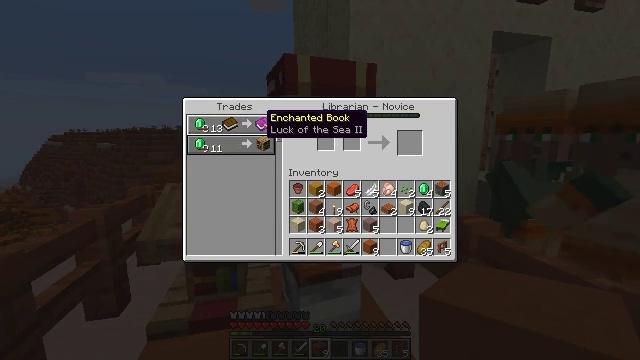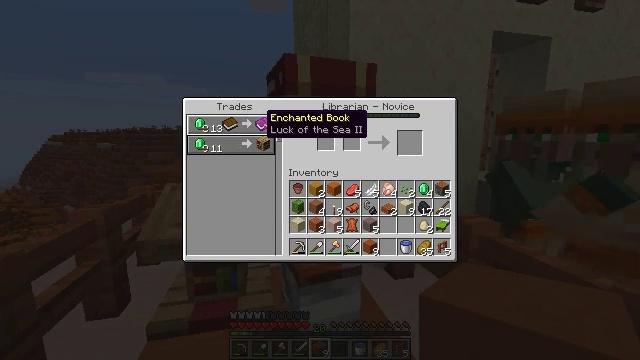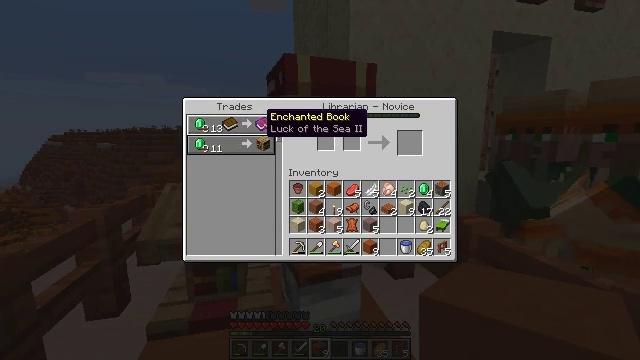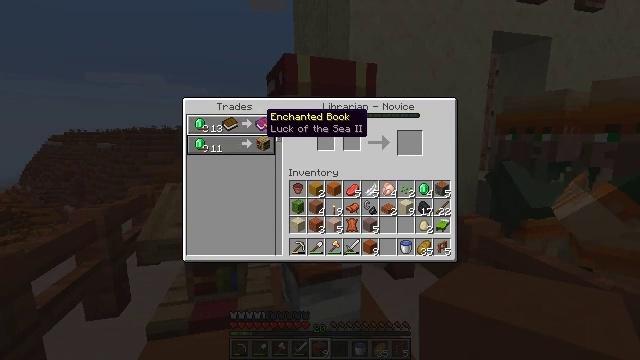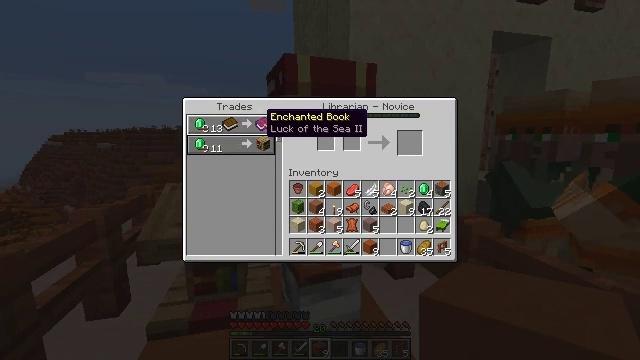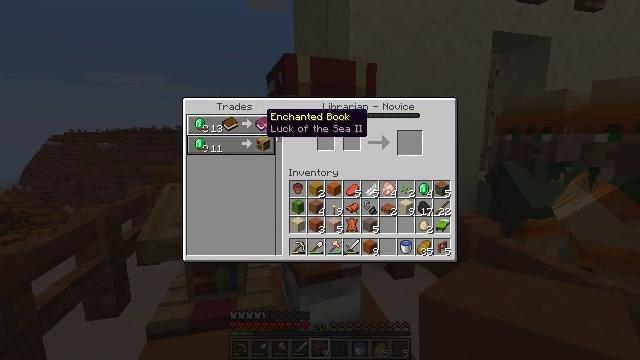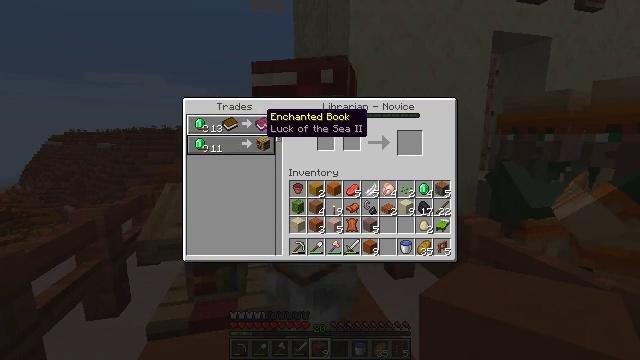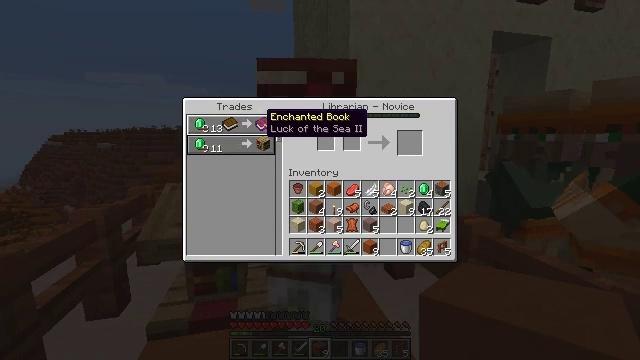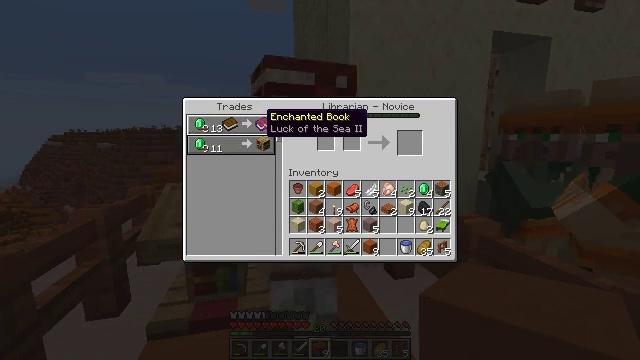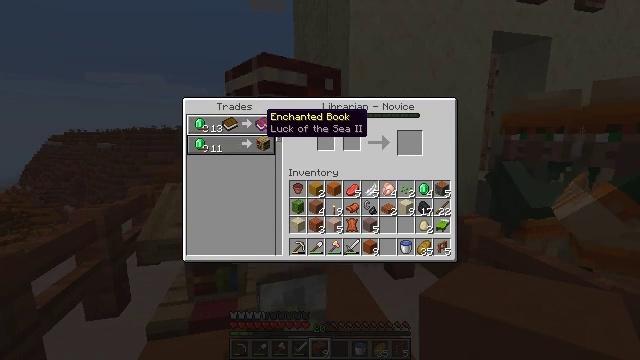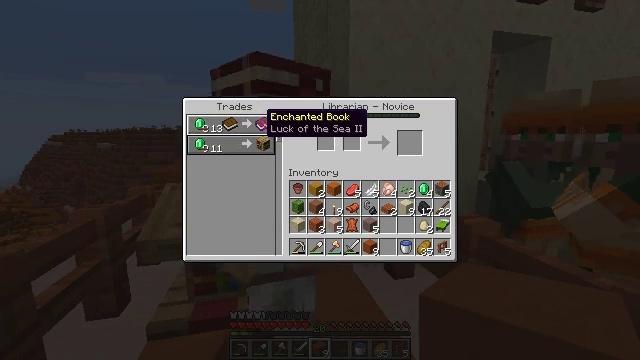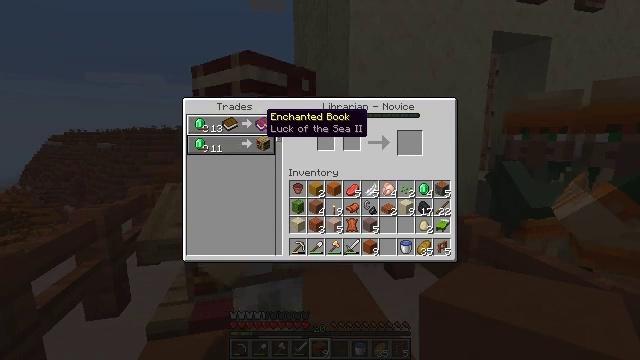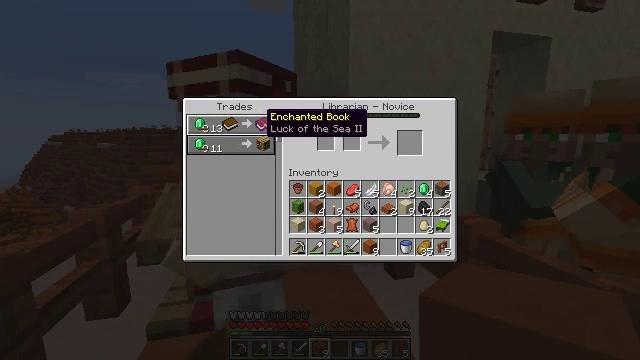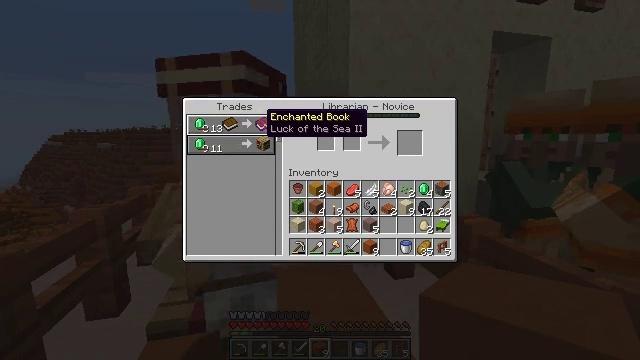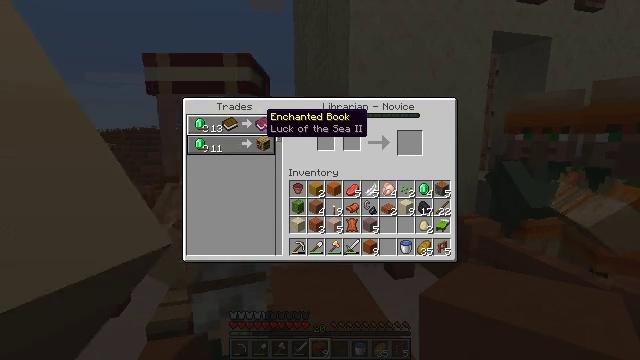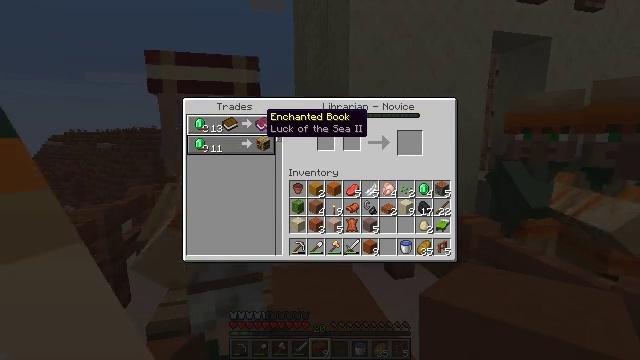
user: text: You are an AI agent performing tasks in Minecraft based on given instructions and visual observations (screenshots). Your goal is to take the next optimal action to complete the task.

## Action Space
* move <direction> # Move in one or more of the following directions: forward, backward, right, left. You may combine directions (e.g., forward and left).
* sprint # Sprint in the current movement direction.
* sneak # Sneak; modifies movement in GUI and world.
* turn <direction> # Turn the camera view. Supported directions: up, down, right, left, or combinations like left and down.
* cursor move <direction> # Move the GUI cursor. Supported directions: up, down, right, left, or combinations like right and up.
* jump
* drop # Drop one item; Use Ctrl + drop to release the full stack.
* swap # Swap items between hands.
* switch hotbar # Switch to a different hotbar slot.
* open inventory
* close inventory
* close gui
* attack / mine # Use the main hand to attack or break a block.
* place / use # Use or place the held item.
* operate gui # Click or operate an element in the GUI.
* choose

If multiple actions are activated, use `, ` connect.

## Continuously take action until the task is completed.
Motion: motion action
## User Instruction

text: Destroy the lectern to reuse it.
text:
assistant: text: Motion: no_op
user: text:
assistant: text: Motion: no_op
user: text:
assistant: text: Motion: no_op
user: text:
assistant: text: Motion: no_op
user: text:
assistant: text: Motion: no_op
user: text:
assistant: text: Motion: no_op
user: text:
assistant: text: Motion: no_op
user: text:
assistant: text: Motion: no_op
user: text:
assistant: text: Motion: no_op
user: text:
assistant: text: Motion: no_op
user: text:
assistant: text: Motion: no_op
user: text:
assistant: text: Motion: no_op
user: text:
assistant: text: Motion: no_op
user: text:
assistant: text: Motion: no_op
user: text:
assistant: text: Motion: no_op
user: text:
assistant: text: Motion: no_op
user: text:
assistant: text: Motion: no_op
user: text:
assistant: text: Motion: close gui
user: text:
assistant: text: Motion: no_op
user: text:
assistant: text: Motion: no_op
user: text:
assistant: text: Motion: no_op
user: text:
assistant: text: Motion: no_op
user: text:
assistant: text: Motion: turn left and down
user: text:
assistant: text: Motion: turn left and down
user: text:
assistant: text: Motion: turn left and down
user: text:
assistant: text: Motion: no_op
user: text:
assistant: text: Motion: no_op
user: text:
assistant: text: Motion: no_op
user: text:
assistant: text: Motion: no_op
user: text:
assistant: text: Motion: move right